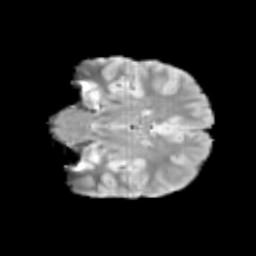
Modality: T2w
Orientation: coronal
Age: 12
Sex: male
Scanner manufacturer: siemens
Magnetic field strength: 3 T
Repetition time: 3.8 s
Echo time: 0.07 s